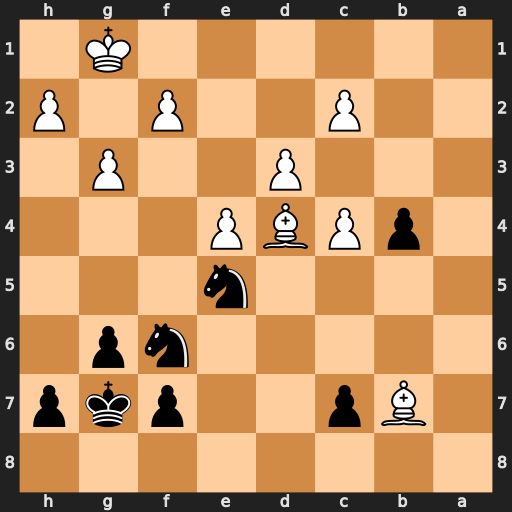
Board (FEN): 8/1Bp2pkp/5np1/4n3/1pPBP3/3P2P1/2P2P1P/6K1
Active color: b
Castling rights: -
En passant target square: -
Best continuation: Nf3+ Kf1 Nxd4